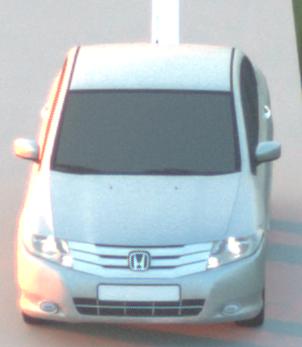
Make: Honda
Model: City
Detailed model: Gen. 6
Model produced from: 2008
Model produced until: 2013
Doors: 4
Color: white
Road condition: dry road
Daytime: sunrise or sunset
Contrast: medium contrast